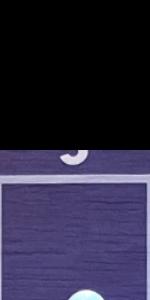
Label: Empty